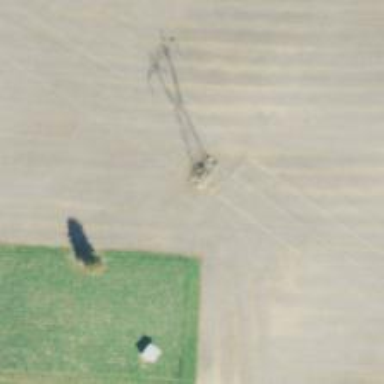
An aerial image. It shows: Lattice structure tower used for power transmission.